【题型】解答题　【知识点】平面几何　【难度】easy
已知：如图, 在 $\triangle ABC$ 中, $AB = AC$, $D$ 是 $BC$ 中点, 点 $E$ 在 $BA$ 延长线上, 点 $F$ 在 $AC$ 边上, $\angle EDF = \angle B$。

求证：
(1) $\triangle BDE \sim \triangle CFD$；
(2) $DF^2 = EF \cdot CF$。
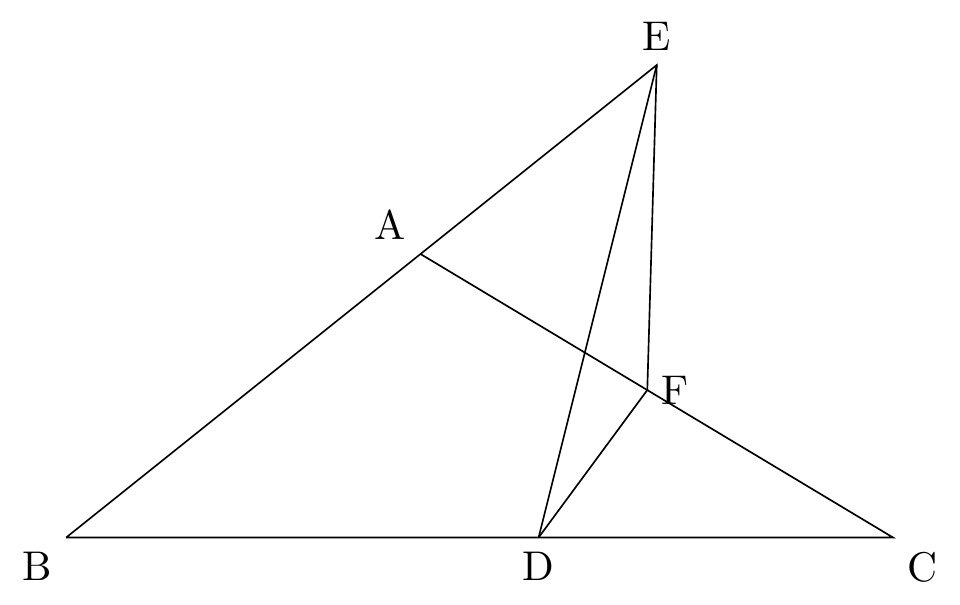
【解答】
(1) 证明：$\because AB = AC$

$\therefore \angle B = \angle C$

$\because \angle BED + \angle B = \angle EDF + \angle CDF$, $\angle EDF = \angle B$

$\therefore \angle BED = \angle CDF$

$\triangle BDE \sim \triangle CFD$

(2) 证明：由 (1) 得, $\triangle BDE \sim \triangle CFD$

$\dfrac{DE}{DF} = \dfrac{BD}{FC}$

$\because D$ 是 $BC$ 中点

$\therefore BD = CD$

$\dfrac{DE}{DF} = \dfrac{CD}{FC}$

又 $\angle EDF = \angle C$

$\triangle DEF \sim \triangle CDF$

$\dfrac{DF}{EF} = \dfrac{CF}{DF}$

$\therefore DF^2 = EF \cdot CF$